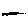
Label: line